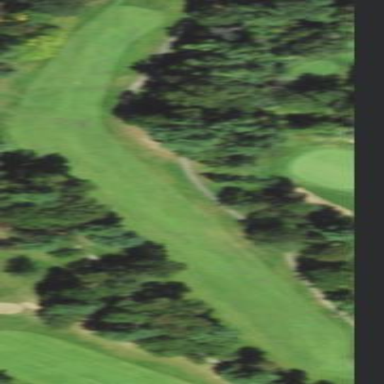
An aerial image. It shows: Grassy area designated as golf fairway.